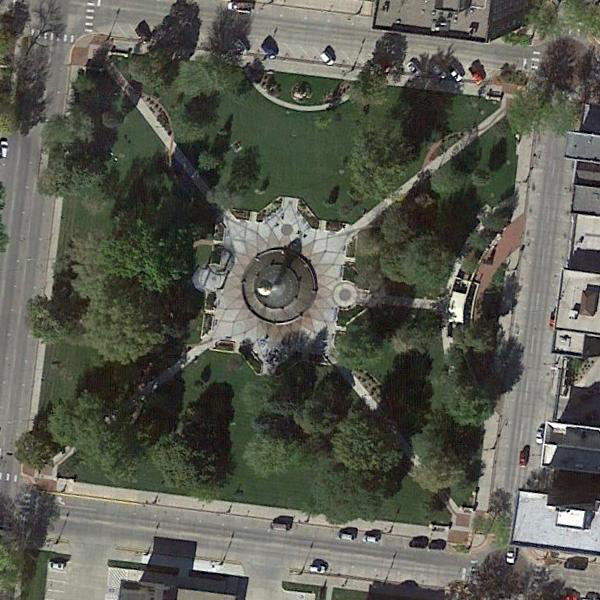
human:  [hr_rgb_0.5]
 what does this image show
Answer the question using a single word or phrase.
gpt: square